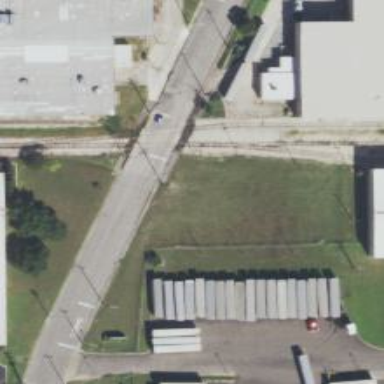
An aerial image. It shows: Level crossing with saltire markings.